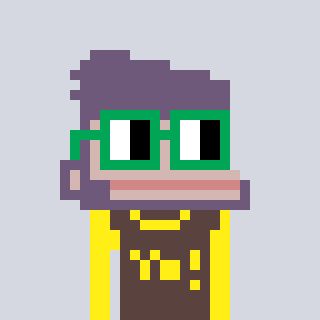
a pixel art character with square green glasses, a ape-shaped head and a darkbrown-colored body on a cool background